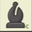
Piece: bB